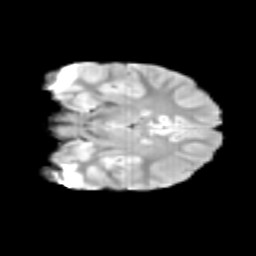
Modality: T2w
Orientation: coronal
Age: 11
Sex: male
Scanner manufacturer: siemens
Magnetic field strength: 3 T
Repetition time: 3.8 s
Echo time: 0.07 s